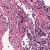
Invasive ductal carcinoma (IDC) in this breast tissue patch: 0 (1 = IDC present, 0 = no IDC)